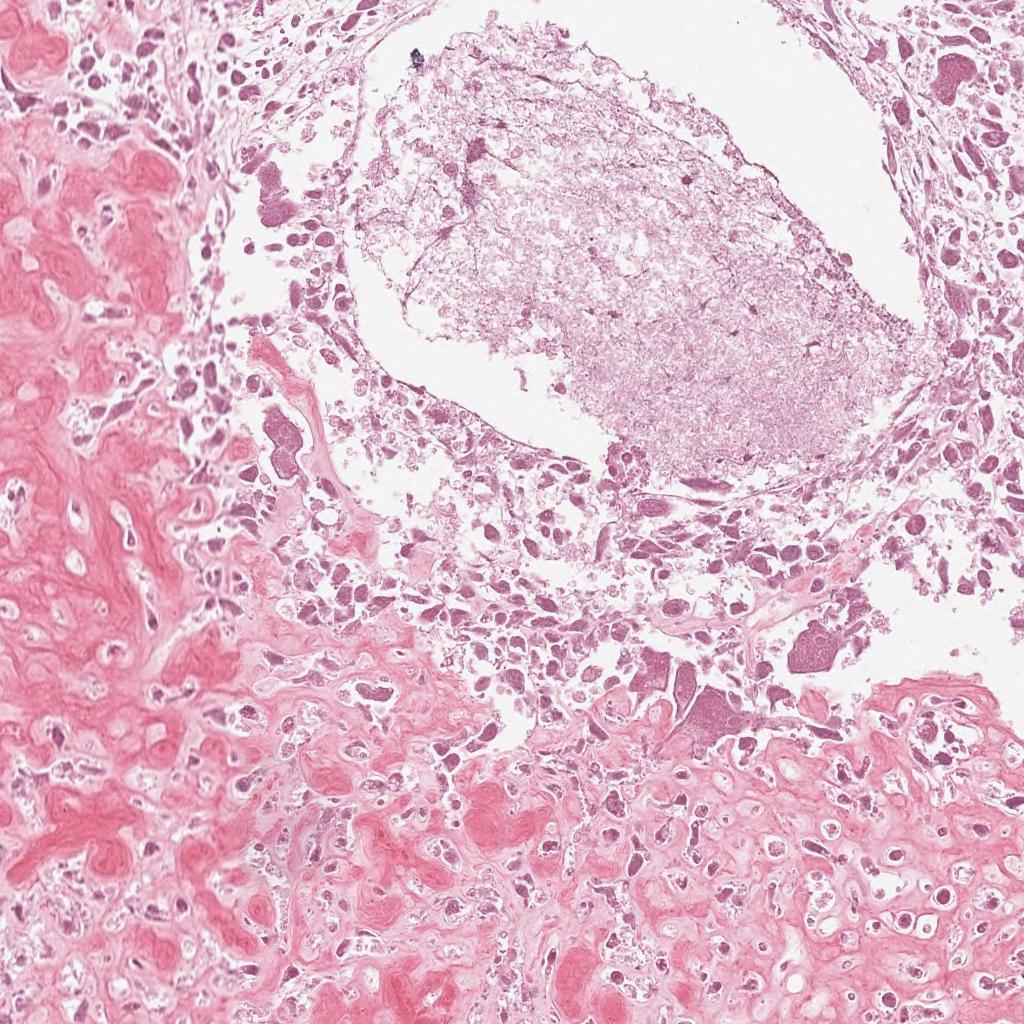
Label: Non-Viable-Tumor